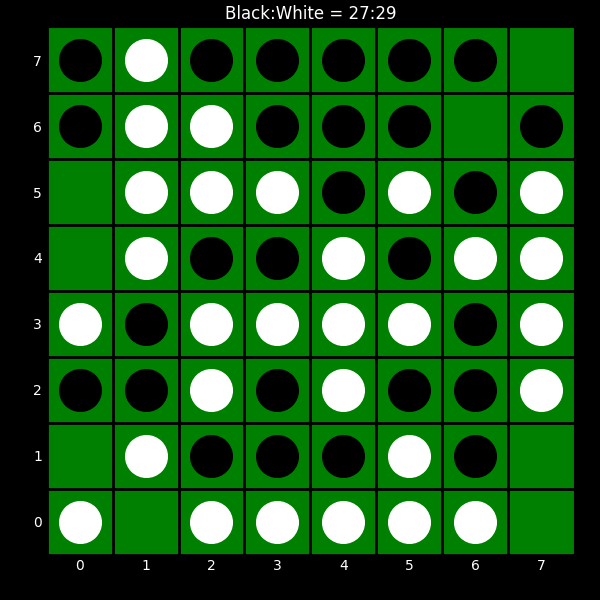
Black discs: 27
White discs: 29